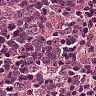
Metastatic tissue present: no